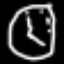
Label: clock